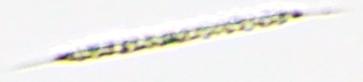
Label: Rhizosolenia